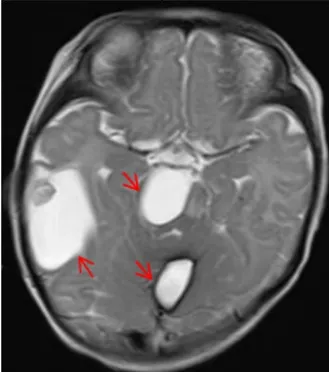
Comparison of lesions on head magnetic resonance imaging (MRI) before and after treatment. Lesions on head MRI before treatment.
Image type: radiology (mri)